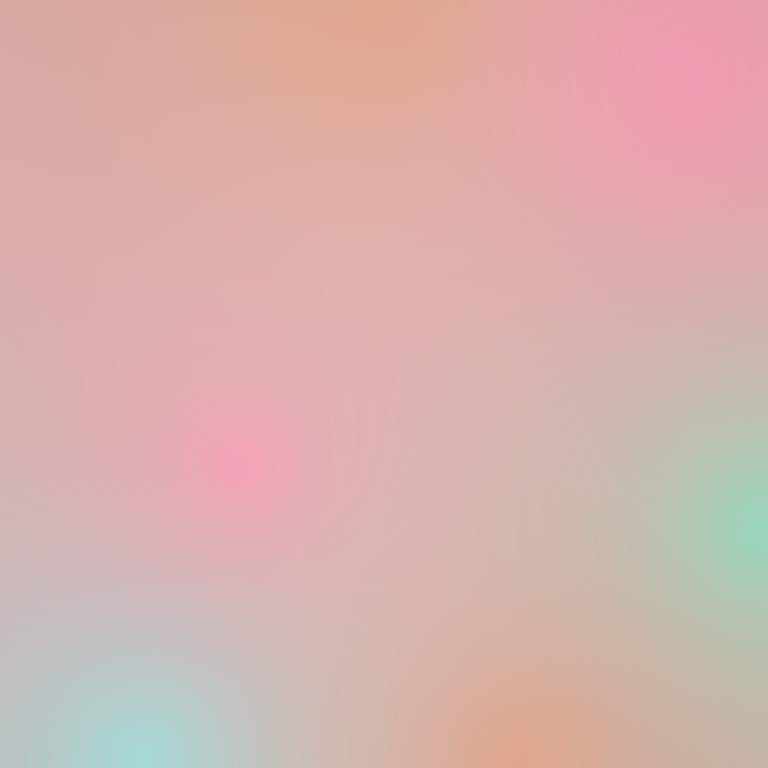
Abstract light effect, smooth gradient from soft peach to gentle mint, serene atmosphere, diffuse glow, no room, no furniture, no objects.